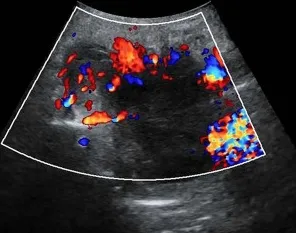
Color Doppler flow imaging (CDFI) reveals blood flow signals.
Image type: radiology (ultrasound)